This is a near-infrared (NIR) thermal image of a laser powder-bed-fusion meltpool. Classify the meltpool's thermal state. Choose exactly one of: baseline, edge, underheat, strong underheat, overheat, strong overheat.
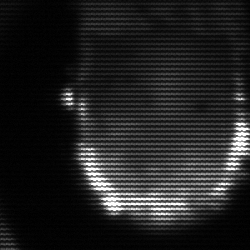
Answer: baseline